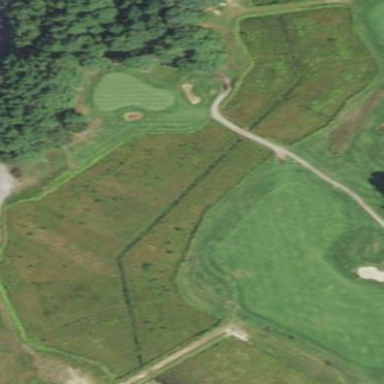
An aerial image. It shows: Farmland with water hazard feature resembling golf course. The crop grown on the land is cranberry.